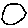
Label: circle